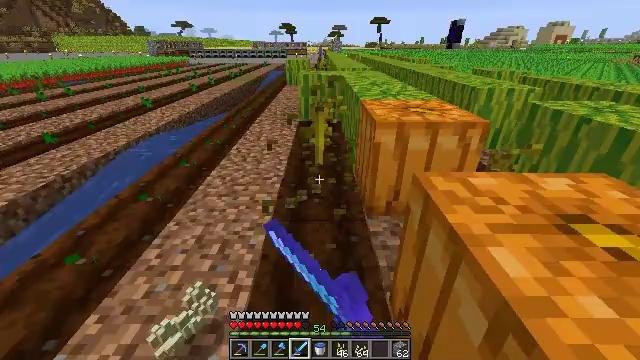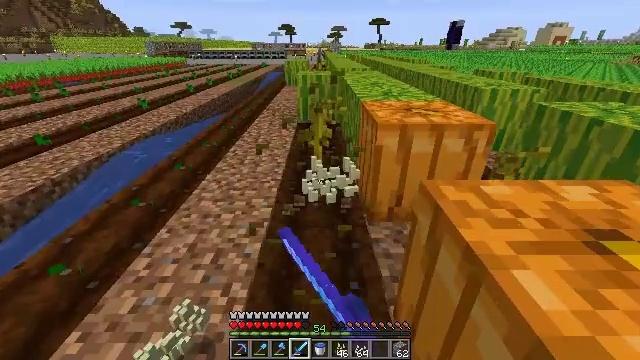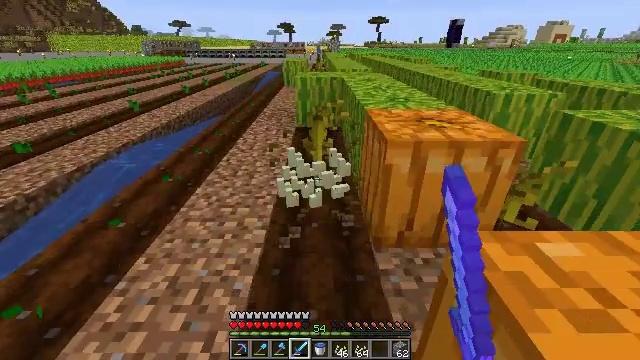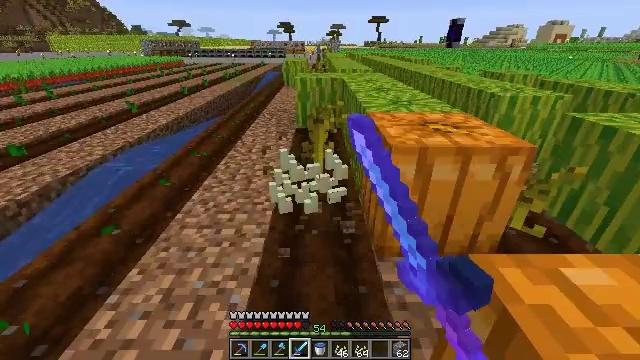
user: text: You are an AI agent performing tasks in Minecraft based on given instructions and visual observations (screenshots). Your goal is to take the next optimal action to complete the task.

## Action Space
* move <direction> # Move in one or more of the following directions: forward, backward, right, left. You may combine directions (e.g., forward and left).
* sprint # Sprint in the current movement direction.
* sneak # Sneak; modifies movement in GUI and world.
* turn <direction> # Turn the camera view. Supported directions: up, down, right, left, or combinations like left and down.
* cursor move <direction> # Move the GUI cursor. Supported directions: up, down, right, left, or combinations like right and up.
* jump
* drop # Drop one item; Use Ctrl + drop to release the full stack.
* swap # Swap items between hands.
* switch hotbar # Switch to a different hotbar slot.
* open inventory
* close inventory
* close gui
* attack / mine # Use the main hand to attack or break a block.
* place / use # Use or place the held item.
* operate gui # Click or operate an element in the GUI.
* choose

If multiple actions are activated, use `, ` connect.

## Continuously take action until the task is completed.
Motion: motion action
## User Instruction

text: Gather the pumpkin stem by mining.
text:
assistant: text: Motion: move forward, attack / mine
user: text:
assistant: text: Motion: move forward, attack / mine
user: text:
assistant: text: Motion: move forward, attack / mine
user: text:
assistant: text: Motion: attack / mine